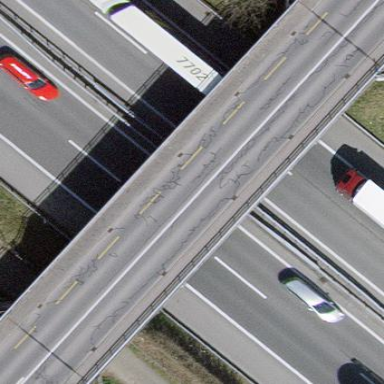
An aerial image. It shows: Man-made bridge.